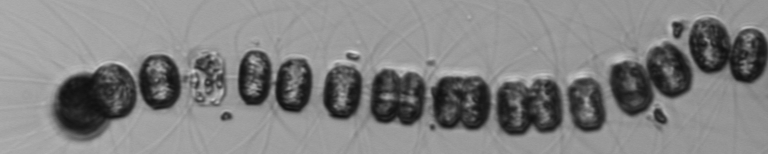
Label: Thalassiosira